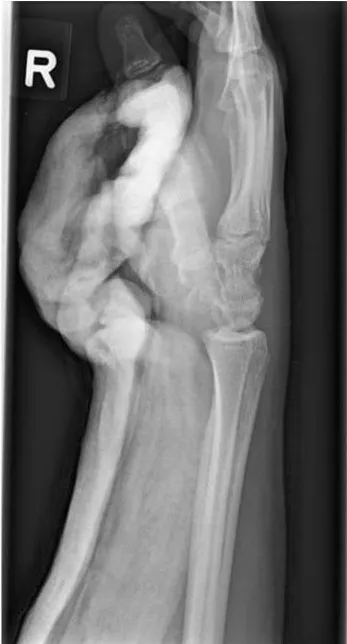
(b) X-ray (lateral view) of the right hand after an unsuccessful manual closed reduction.
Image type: radiology (x_ray)